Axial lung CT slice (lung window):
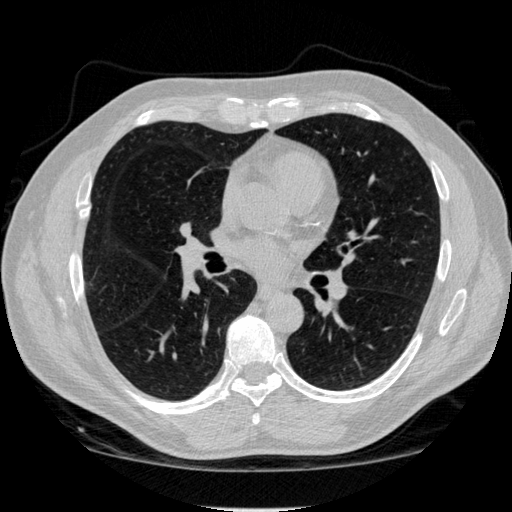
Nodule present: no